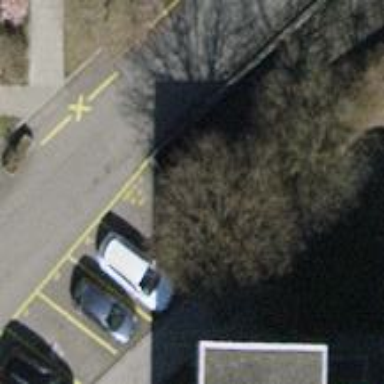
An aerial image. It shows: Parking entrance.